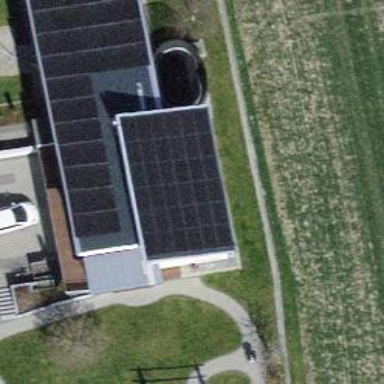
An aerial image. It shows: Solar power generator with photovoltaic panels.